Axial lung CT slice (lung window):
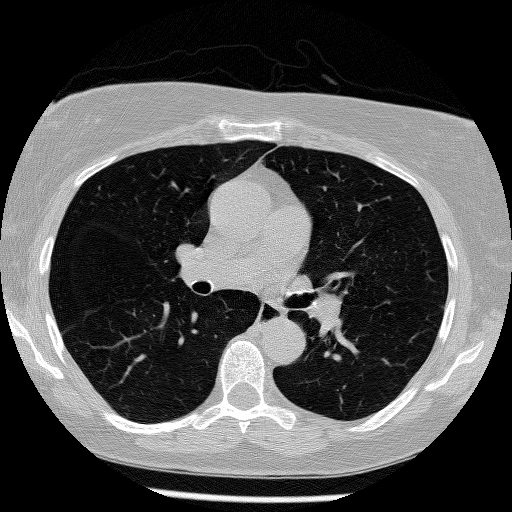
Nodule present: no